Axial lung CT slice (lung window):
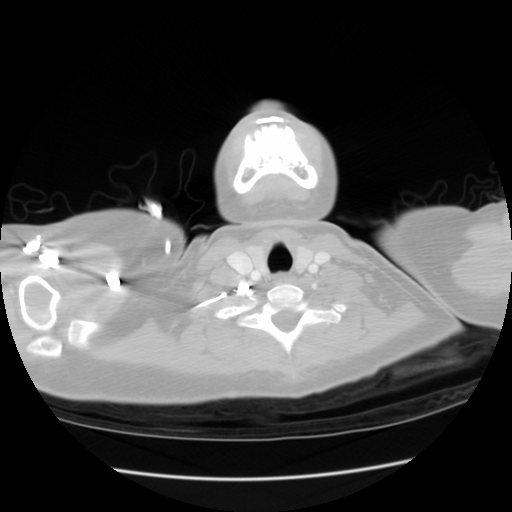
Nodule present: no